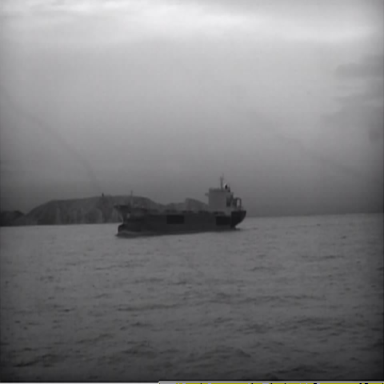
There is a liner in the infrared image.